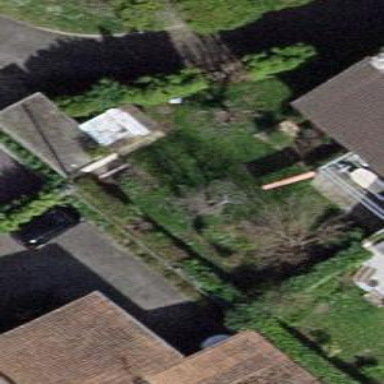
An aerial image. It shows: Garden enclosed by fence.